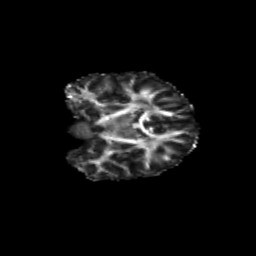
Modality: FA
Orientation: coronal
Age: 8
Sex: male
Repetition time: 9.512 s
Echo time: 0.089 s